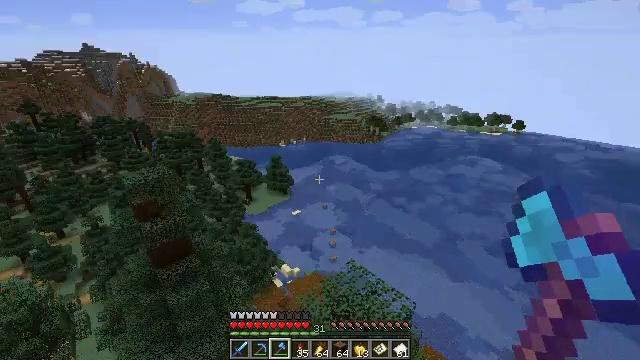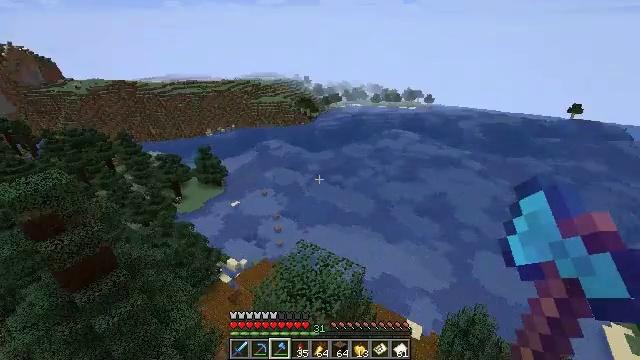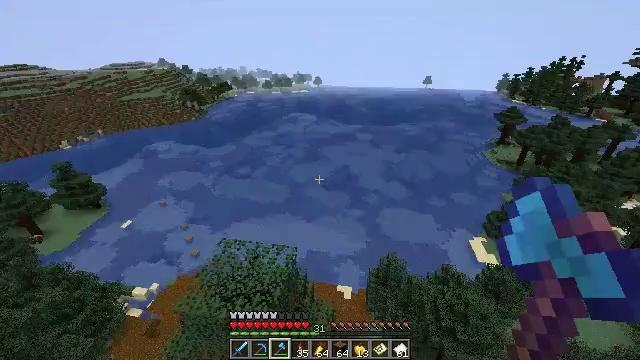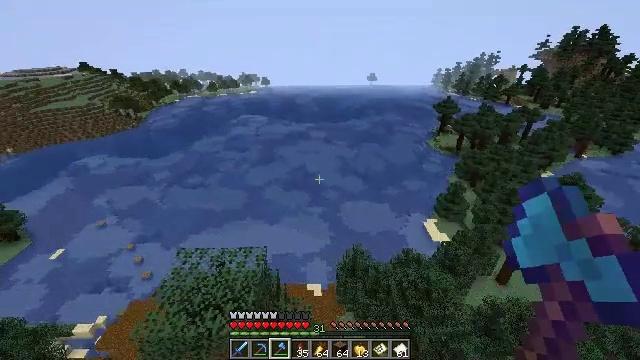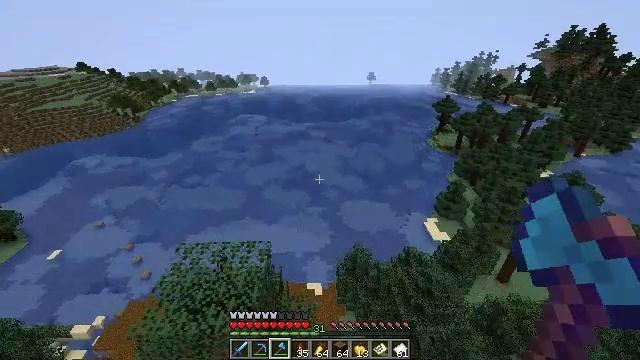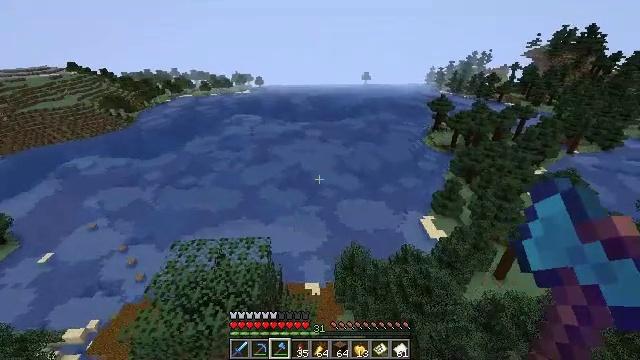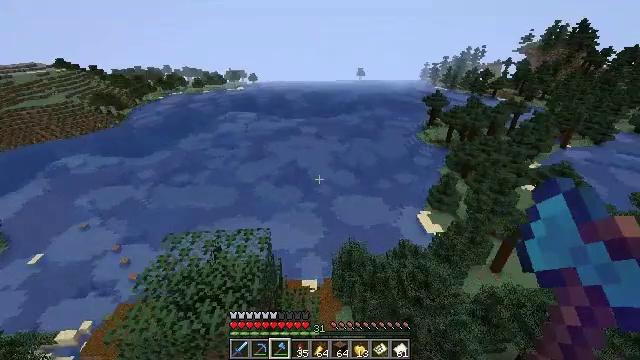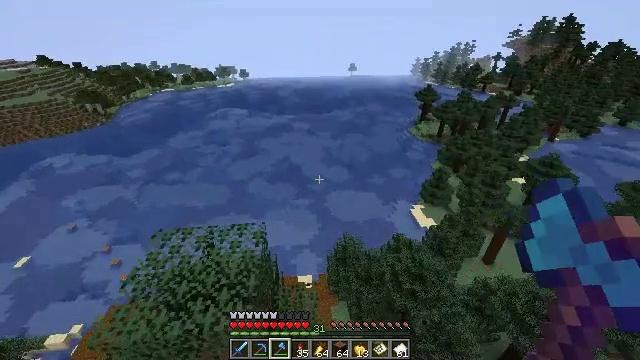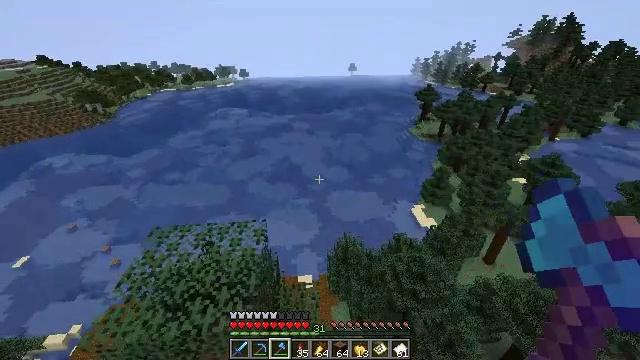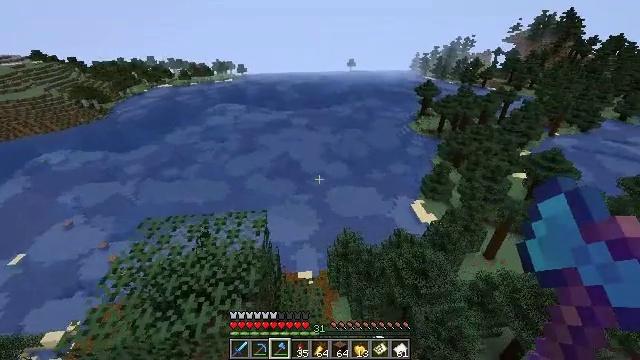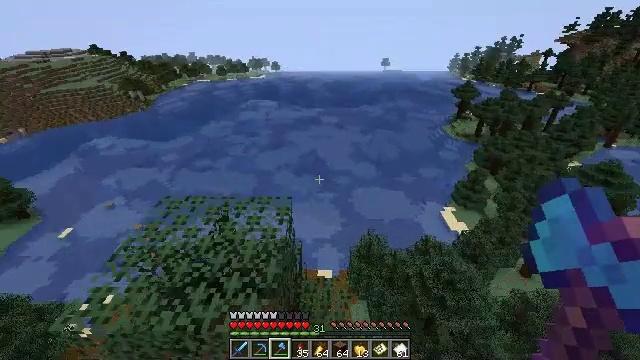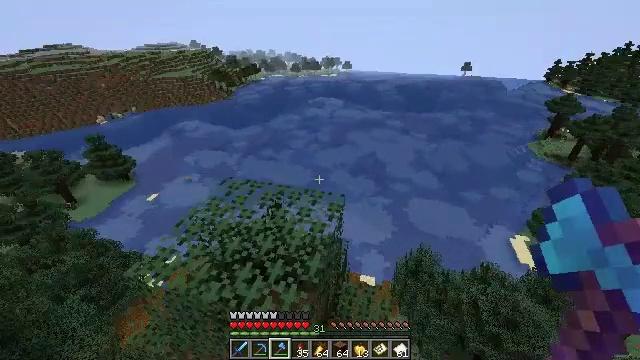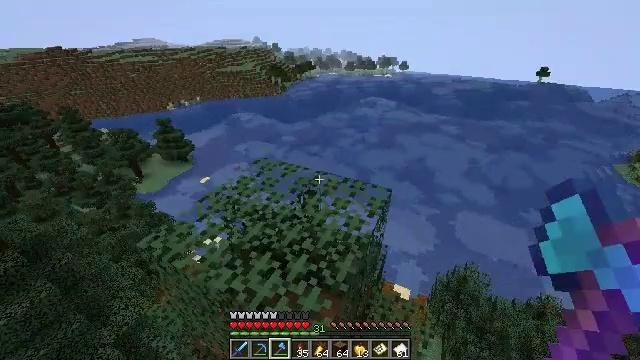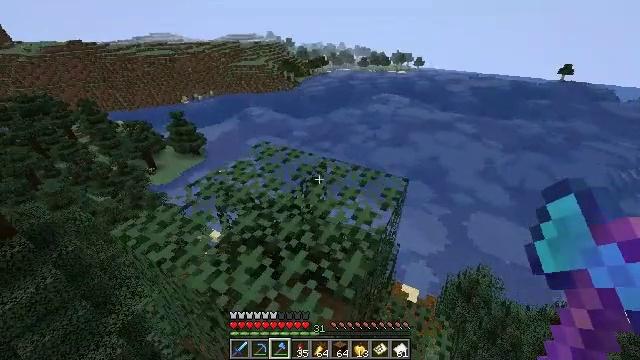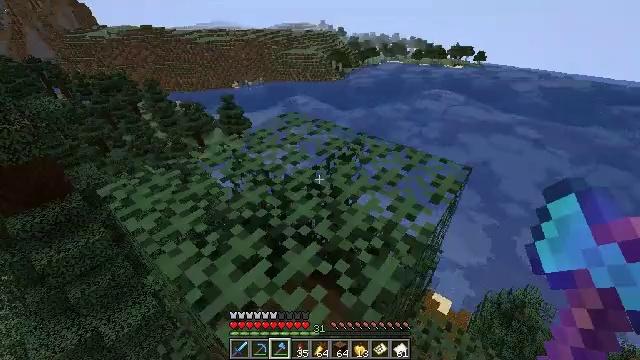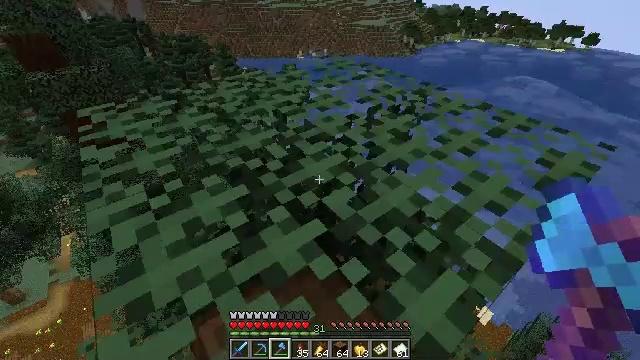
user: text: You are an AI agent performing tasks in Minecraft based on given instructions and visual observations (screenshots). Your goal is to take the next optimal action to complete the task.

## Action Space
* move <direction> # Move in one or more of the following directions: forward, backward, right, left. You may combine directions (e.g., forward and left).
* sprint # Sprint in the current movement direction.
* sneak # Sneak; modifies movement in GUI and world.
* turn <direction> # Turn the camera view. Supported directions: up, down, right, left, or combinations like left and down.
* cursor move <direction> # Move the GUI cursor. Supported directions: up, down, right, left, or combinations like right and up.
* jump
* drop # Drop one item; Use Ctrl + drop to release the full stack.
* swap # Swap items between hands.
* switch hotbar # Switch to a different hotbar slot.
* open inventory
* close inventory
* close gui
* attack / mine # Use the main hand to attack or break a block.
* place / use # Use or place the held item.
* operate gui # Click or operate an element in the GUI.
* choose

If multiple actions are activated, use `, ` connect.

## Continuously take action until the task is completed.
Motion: motion action
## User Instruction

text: Gather spruce leaves to collect foliage.
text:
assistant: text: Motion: turn right and down
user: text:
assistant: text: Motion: turn right and down
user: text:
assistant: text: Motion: turn right
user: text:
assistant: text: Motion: no_op
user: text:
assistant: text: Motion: turn right
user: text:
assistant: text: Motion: turn right
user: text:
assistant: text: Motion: turn right
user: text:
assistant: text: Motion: no_op
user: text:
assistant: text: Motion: no_op
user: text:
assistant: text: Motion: turn left
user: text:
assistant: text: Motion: turn left
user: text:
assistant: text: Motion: turn left
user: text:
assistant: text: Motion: turn left
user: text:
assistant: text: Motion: turn left and down
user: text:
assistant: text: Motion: turn left and down
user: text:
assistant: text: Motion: move forward, turn left and down
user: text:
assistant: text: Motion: move forward, turn left and down
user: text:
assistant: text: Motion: turn down
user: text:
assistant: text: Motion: turn right and down
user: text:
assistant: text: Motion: turn right and down
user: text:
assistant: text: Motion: move left, turn right and down
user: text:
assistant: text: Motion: move left
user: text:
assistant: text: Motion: move left, turn left and down
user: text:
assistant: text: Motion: move left, turn left and down
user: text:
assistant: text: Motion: turn left and down
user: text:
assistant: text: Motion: turn left
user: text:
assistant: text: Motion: turn left and up
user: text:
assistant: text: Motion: turn left
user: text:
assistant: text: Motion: turn left and down
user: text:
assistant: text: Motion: turn left and down